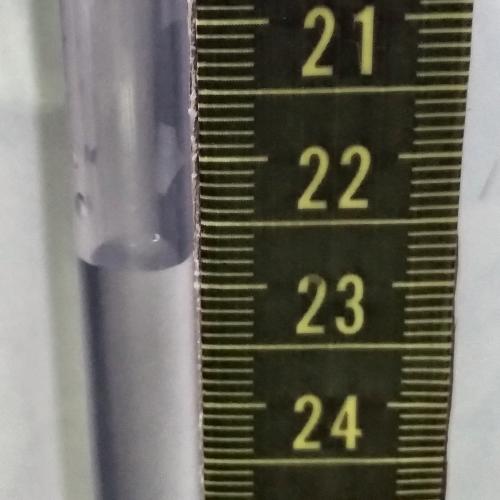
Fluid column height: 22.8 cm